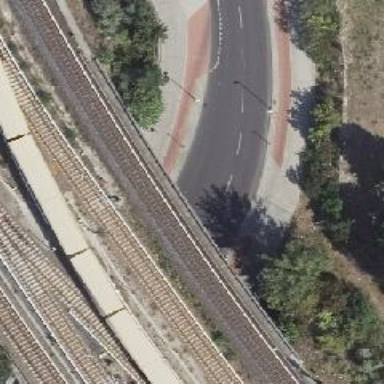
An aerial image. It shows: Bridge for the electrified light rail.